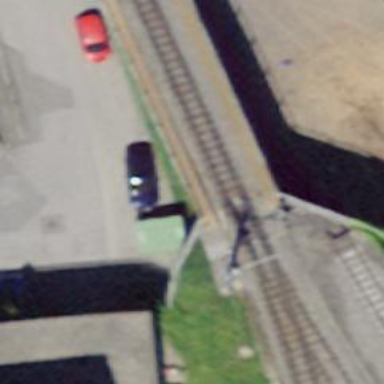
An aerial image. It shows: Narrow-gauge railway bridge with electrified contact line.